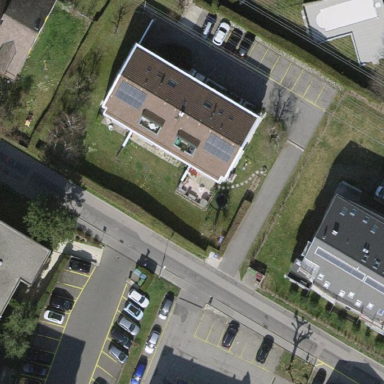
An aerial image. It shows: View of apartment building.